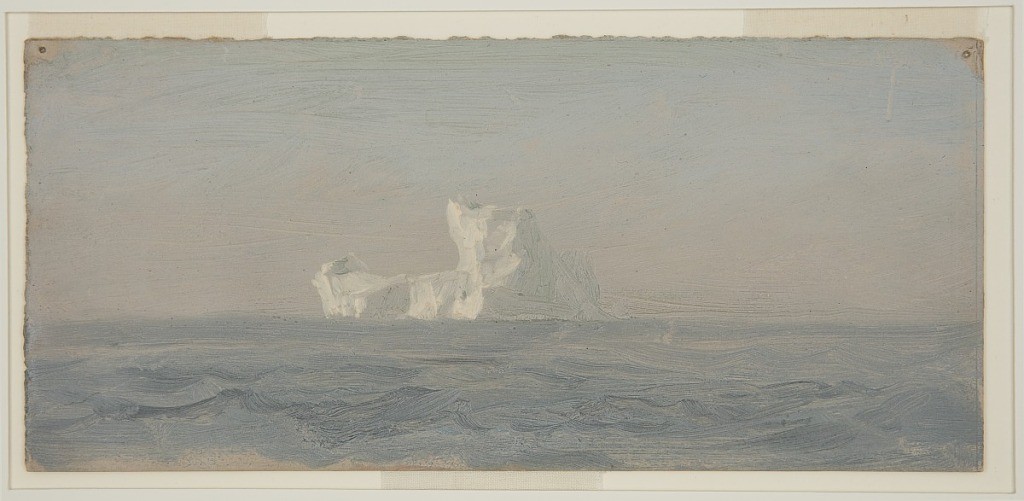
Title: Iceberg off Torbay, Canada
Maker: Frederic Edwin Church, American, 1826–1900
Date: June 23–24, 1859
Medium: Brush and oil paint, graphite on paperboard
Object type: Drawing
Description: Seascape sketch showing a view of an iceberg floating near the coast of the island of Newfoundland, Canada, near the town of Torbay. Situated in the middle distance at center, the iceberg is asymmetrical in shape, with its right side comprised of a tall, roughly rectangular tower, and its left side, largely flat. The berg is illuminated at left and shaded at right. Blue ocean water ripples in the foreground. The sky above is a warm, hazy tint of bluish gray.